Question: We got a website (happened before too) that when viewed on IE8 on 2 PC don't show as supposed, but when tested on 2 other PC using same Windows, same IE version show correctly...
I did a quick draw (pardon Ms-Paint for the bad compression/gradient), the first part (pink with red border) is the background as I see it on every browser on 4 different PC, the second part is what I see on those 2 PC. The white box (with black border) is a div which is over the pink one, but this DIV has no background, it should not "cut/hide" the other background.
So there is my question, what could cause this in general? And why those 2 PC have problem specific to them, is that possible that IE Rendering Tool have been corrupted/bugged in some sort.

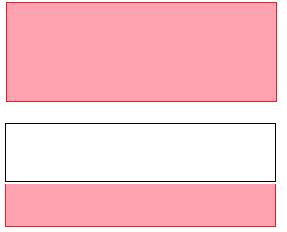
Answer: Press F-12 to open the debugger and determine which rendering mode the page is using. Make sure you're not in "quirks mode".